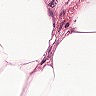
Metastatic tissue present: no